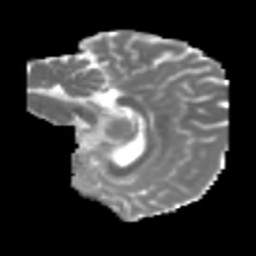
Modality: MD
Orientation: sagittal
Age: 24
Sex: male
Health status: healthy
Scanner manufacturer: philips
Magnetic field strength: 3 T
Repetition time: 10.379 s
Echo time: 0.0712 s